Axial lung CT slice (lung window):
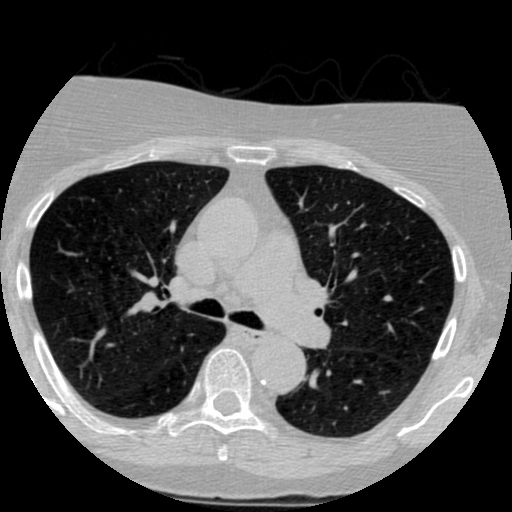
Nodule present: no